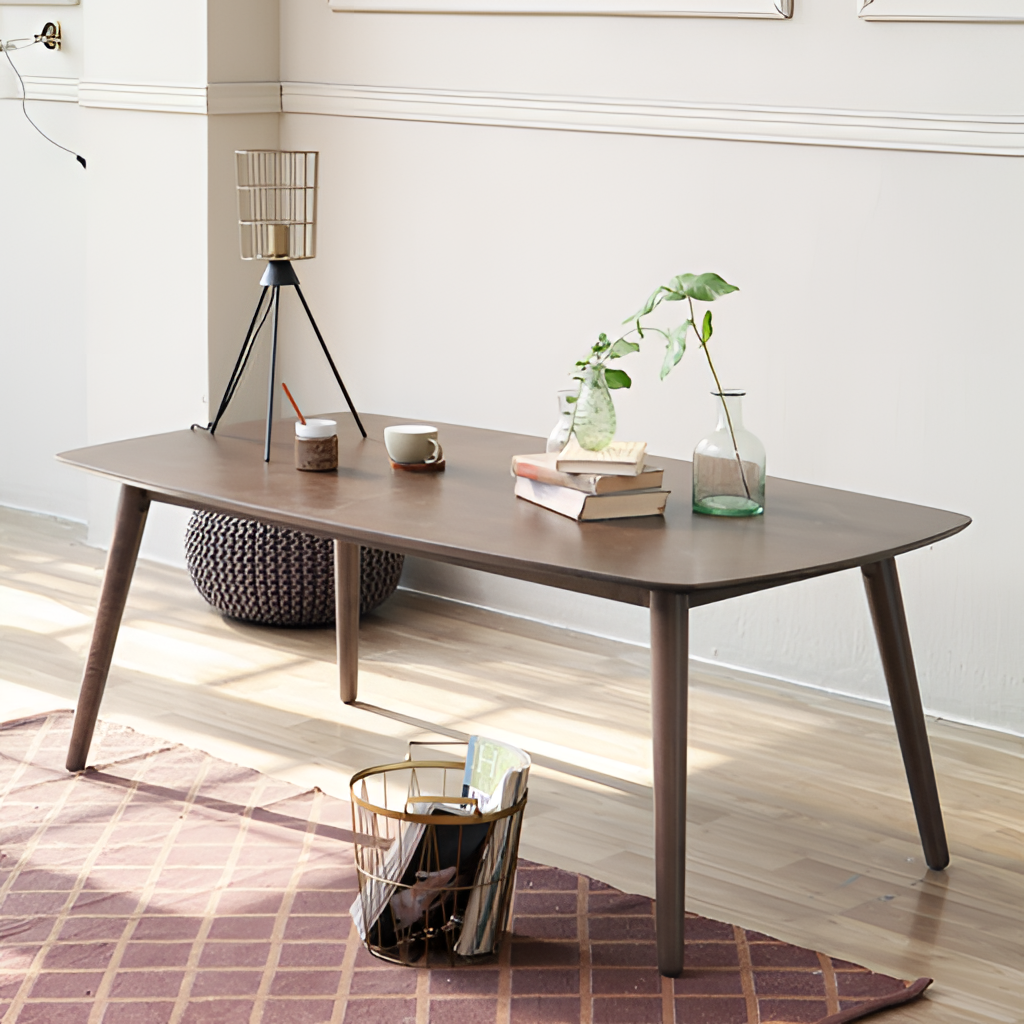
living room, wood table, paint wallpaper, with solid pattern, beige wood flooring, with plank pattern, minimalist